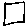
Label: square